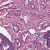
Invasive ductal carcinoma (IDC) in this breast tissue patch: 1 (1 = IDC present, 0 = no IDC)